Field crop: maize
Growth stage: 1
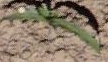
Species: maize